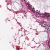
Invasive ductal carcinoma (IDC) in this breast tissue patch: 0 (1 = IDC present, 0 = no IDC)